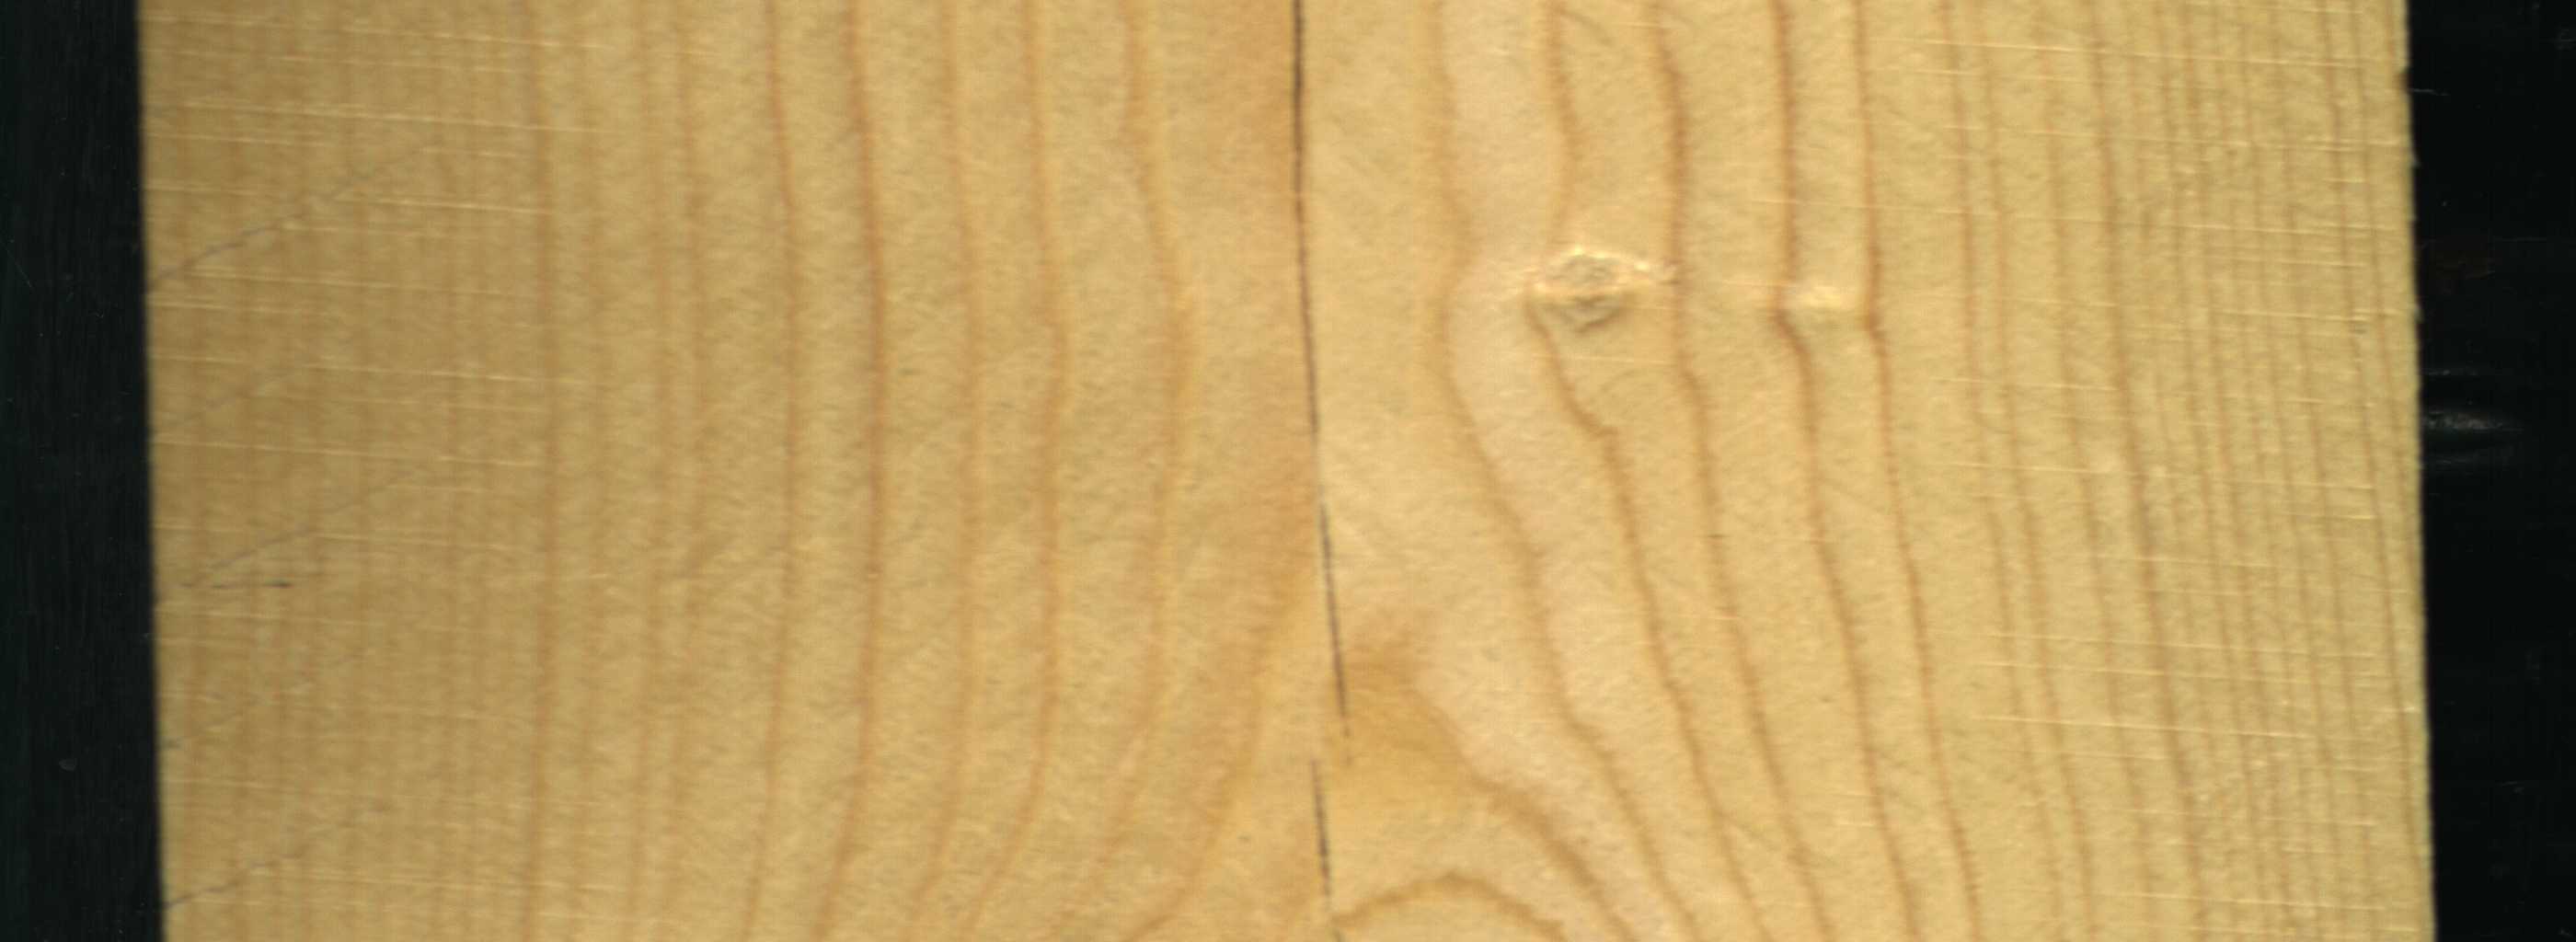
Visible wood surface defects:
Crack
Crack